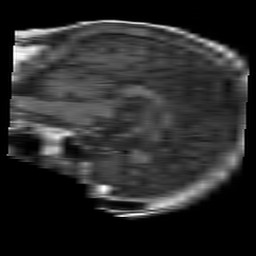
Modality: T1w
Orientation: sagittal
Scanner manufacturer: philips
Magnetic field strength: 1.5 T
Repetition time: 0.375 s
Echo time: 0.011 s